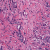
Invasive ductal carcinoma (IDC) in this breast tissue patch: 1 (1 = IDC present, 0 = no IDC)